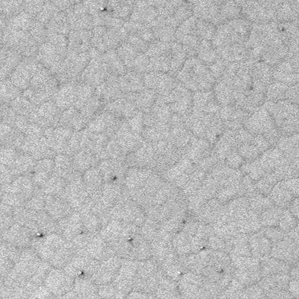
Label: frost